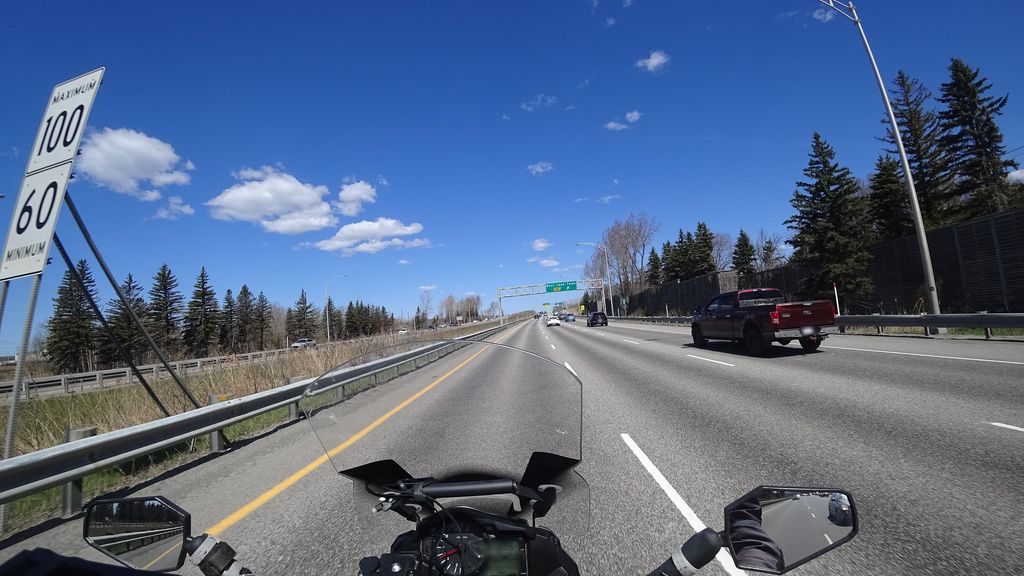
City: quebec_city